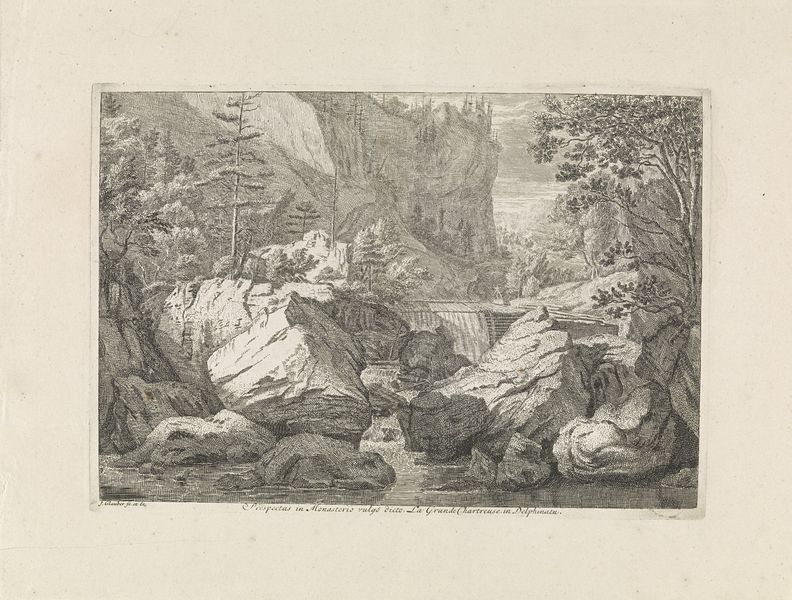
Titel: Gezicht op een waterval
Künstler: Johannes Glauber
Standort: Amsterdam
Institution: Rijksmuseum
Schlagwörter: baum, felsen, himmel, wasser, weiß, bäume, fluss, landschaft, see, grau, schwarz, skizze, zeichnung, alt, steine, bild, bach, natur, brücke, tal, wald, wasserfall, deutschland, schrift, berge, gebirge, gipfel, grafik, romantik, wehr, stämme, treppe, klippe, buch, druck, radierung, stich, seite, schwarzweiß, tanne, felden, 1800, staudann